Question: I added a jsp page to my mule application using jetty connector and it's working well. I read that mule support Java EE application due to his embedded jetty server but when i try to add a servlet page i can't arrive to put it in the correct place i tried src folder also the src/main/java but nothing worked. Any help, guide, advice or tutorial i'll be grateful.
When i run my application with putting the servler in src/controller i get this error:
'''
INFO 2015-04-16 16:04:16,580 [main] org.mule.transport.servlet.jetty.JettyHttpConnector:
**********************************************************************
* Will deploy a web app at http://localhost:8093/mule *
**********************************************************************
WARN 2015-04-16 16:04:16,708 [main] org.eclipse.jetty: Controller.MAJDevice
java.lang.ClassNotFoundException: Controller.MAJDevice
at java.net.URLClassLoader.findClass(Unknown Source)
at org.mule.module.launcher.FineGrainedControlClassLoader.findClass(FineGrainedControlClassLoader.java:175)
at org.mule.module.launcher.MuleApplicationClassLoader.findClass(MuleApplicationClassLoader.java:134)
at org.mule.module.launcher.FineGrainedControlClassLoader.loadClass(FineGrainedControlClassLoader.java:119)
at java.lang.ClassLoader.loadClass(Unknown Source)
at org.eclipse.jetty.webapp.WebAppClassLoader.loadClass(WebAppClassLoader.java:430)
at org.eclipse.jetty.webapp.WebAppClassLoader.loadClass(WebAppClassLoader.java:383)
at org.eclipse.jetty.util.Loader.loadClass(Loader.java:100)
at org.eclipse.jetty.util.Loader.loadClass(Loader.java:79)
at org.eclipse.jetty.servlet.Holder.doStart(Holder.java:107)
at org.eclipse.jetty.servlet.ServletHolder.doStart(ServletHolder.java:300)
at org.eclipse.jetty.util.component.AbstractLifeCycle.start(AbstractLifeCycle.java:64)
at org.eclipse.jetty.servlet.ServletHandler.initialize(ServletHandler.java:786)
at org.eclipse.jetty.servlet.ServletContextHandler.startContext(ServletContextHandler.java:265)
at org.eclipse.jetty.webapp.WebAppContext.startContext(WebAppContext.java:1242)
at org.eclipse.jetty.server.handler.ContextHandler.doStart(ContextHandler.java:717)
at org.eclipse.jetty.webapp.WebAppContext.doStart(WebAppContext.java:494)
at org.eclipse.jetty.util.component.AbstractLifeCycle.start(AbstractLifeCycle.java:64)
at org.eclipse.jetty.deploy.bindings.StandardStarter.processBinding(StandardStarter.java:39)
at org.eclipse.jetty.deploy.AppLifeCycle.runBindings(AppLifeCycle.java:186)
at org.eclipse.jetty.deploy.DeploymentManager.requestAppGoal(DeploymentManager.java:494)
at org.eclipse.jetty.deploy.DeploymentManager.addApp(DeploymentManager.java:141)
at org.eclipse.jetty.deploy.providers.ScanningAppProvider.fileAdded(ScanningAppProvider.java:145)
at org.eclipse.jetty.deploy.providers.ScanningAppProvider$1.fileAdded(ScanningAppProvider.java:56)
at org.eclipse.jetty.util.Scanner.reportAddition(Scanner.java:615)
at org.eclipse.jetty.util.Scanner.reportDifferences(Scanner.java:540)
at org.eclipse.jetty.util.Scanner.scan(Scanner.java:403)
at org.eclipse.jetty.util.Scanner.doStart(Scanner.java:337)
at org.eclipse.jetty.util.component.AbstractLifeCycle.start(AbstractLifeCycle.java:64)
at org.eclipse.jetty.deploy.providers.ScanningAppProvider.doStart(ScanningAppProvider.java:121)
at org.eclipse.jetty.util.component.AbstractLifeCycle.start(AbstractLifeCycle.java:64)
at org.eclipse.jetty.deploy.DeploymentManager.startAppProvider(DeploymentManager.java:555)
at org.eclipse.jetty.deploy.DeploymentManager.doStart(DeploymentManager.java:230)
at org.eclipse.jetty.util.component.AbstractLifeCycle.start(AbstractLifeCycle.java:64)
at org.eclipse.jetty.util.component.AggregateLifeCycle.doStart(AggregateLifeCycle.java:81)
at org.eclipse.jetty.server.handler.AbstractHandler.doStart(AbstractHandler.java:58)
at org.eclipse.jetty.server.handler.HandlerWrapper.doStart(HandlerWrapper.java:96)
at org.eclipse.jetty.server.Server.doStart(Server.java:282)
at org.eclipse.jetty.util.component.AbstractLifeCycle.start(AbstractLifeCycle.java:64)
at org.mule.transport.servlet.jetty.JettyHttpConnector.doStart(JettyHttpConnector.java:312)
at org.mule.transport.AbstractConnector$2.onTransition(AbstractConnector.java:465)
at org.mule.transport.AbstractConnector$2.onTransition(AbstractConnector.java:459)
at org.mule.lifecycle.AbstractLifecycleManager.invokePhase(AbstractLifecycleManager.java:138)
at org.mule.transport.ConnectorLifecycleManager.fireStartPhase(ConnectorLifecycleManager.java:59)
at org.mule.transport.AbstractConnector.startAfterConnect(AbstractConnector.java:458)
at org.mule.transport.AbstractConnector$5.doWork(AbstractConnector.java:1604)
at org.mule.retry.policies.AbstractPolicyTemplate.execute(AbstractPolicyTemplate.java:63)
at org.mule.transport.AbstractConnector.connect(AbstractConnector.java:1621)
at org.mule.transport.AbstractConnector.start(AbstractConnector.java:424)
at org.mule.transport.servlet.jetty.JettyHttpConnector$3.onNotification(JettyHttpConnector.java:237)
at org.mule.transport.servlet.jetty.JettyHttpConnector$3.onNotification(JettyHttpConnector.java:227)
at org.mule.context.notification.Sender.dispatch(Sender.java:38)
at org.mule.context.notification.Policy.dispatch(Policy.java:118)
at org.mule.context.notification.ServerNotificationManager.notifyListeners(ServerNotificationManager.java:245)
at org.mule.context.notification.ServerNotificationManager.fireNotification(ServerNotificationManager.java:196)
at org.mule.DefaultMuleContext.fireNotification(DefaultMuleContext.java:469)
at org.mule.DefaultMuleContext.start(DefaultMuleContext.java:282)
at org.mule.module.launcher.application.DefaultMuleApplication.start(DefaultMuleApplication.java:123)
at org.mule.module.launcher.artifact.ArtifactWrapper$4.execute(ArtifactWrapper.java:98)
at org.mule.module.launcher.artifact.ArtifactWrapper.executeWithinArtifactClassLoader(ArtifactWrapper.java:129)
at org.mule.module.launcher.artifact.ArtifactWrapper.start(ArtifactWrapper.java:93)
at org.mule.module.launcher.DefaultArtifactDeployer.deploy(DefaultArtifactDeployer.java:26)
at org.mule.module.launcher.DefaultArchiveDeployer.guardedDeploy(DefaultArchiveDeployer.java:274)
at org.mule.module.launcher.DefaultArchiveDeployer.deployArtifact(DefaultArchiveDeployer.java:294)
at org.mule.module.launcher.DefaultArchiveDeployer.deployPackagedArtifact(DefaultArchiveDeployer.java:158)
at org.mule.module.launcher.DefaultArchiveDeployer.deployPackagedArtifact(DefaultArchiveDeployer.java:220)
at org.mule.module.launcher.DefaultArchiveDeployer.deployPackagedArtifact(DefaultArchiveDeployer.java:80)
at org.mule.module.launcher.DeploymentDirectoryWatcher.deployPackedApps(DeploymentDirectoryWatcher.java:272)
at org.mule.module.launcher.DeploymentDirectoryWatcher.start(DeploymentDirectoryWatcher.java:147)
at org.mule.module.launcher.MuleDeploymentService.start(MuleDeploymentService.java:99)
at org.mule.module.launcher.MuleContainer.start(MuleContainer.java:152)
at org.mule.tooling.server.application.ApplicationDeployer.main(ApplicationDeployer.java:15)
WARN 2015-04-16 16:04:16,714 [main] org.eclipse.jetty: unavailable
javax.servlet.UnavailableException: Controller.MAJDevice
at org.eclipse.jetty.servlet.Holder.doStart(Holder.java:114)
at org.eclipse.jetty.servlet.ServletHolder.doStart(ServletHolder.java:300)
at org.eclipse.jetty.util.component.AbstractLifeCycle.start(AbstractLifeCycle.java:64)
at org.eclipse.jetty.servlet.ServletHandler.initialize(ServletHandler.java:786)
at org.eclipse.jetty.servlet.ServletContextHandler.startContext(ServletContextHandler.java:265)
at org.eclipse.jetty.webapp.WebAppContext.startContext(WebAppContext.java:1242)
at org.eclipse.jetty.server.handler.ContextHandler.doStart(ContextHandler.java:717)
at org.eclipse.jetty.webapp.WebAppContext.doStart(WebAppContext.java:494)
at org.eclipse.jetty.util.component.AbstractLifeCycle.start(AbstractLifeCycle.java:64)
at org.eclipse.jetty.deploy.bindings.StandardStarter.processBinding(StandardStarter.java:39)
at org.eclipse.jetty.deploy.AppLifeCycle.runBindings(AppLifeCycle.java:186)
at org.eclipse.jetty.deploy.DeploymentManager.requestAppGoal(DeploymentManager.java:494)
at org.eclipse.jetty.deploy.DeploymentManager.addApp(DeploymentManager.java:141)
at org.eclipse.jetty.deploy.providers.ScanningAppProvider.fileAdded(ScanningAppProvider.java:145)
at org.eclipse.jetty.deploy.providers.ScanningAppProvider$1.fileAdded(ScanningAppProvider.java:56)
at org.eclipse.jetty.util.Scanner.reportAddition(Scanner.java:615)
at org.eclipse.jetty.util.Scanner.reportDifferences(Scanner.java:540)
at org.eclipse.jetty.util.Scanner.scan(Scanner.java:403)
at org.eclipse.jetty.util.Scanner.doStart(Scanner.java:337)
at org.eclipse.jetty.util.component.AbstractLifeCycle.start(AbstractLifeCycle.java:64)
at org.eclipse.jetty.deploy.providers.ScanningAppProvider.doStart(ScanningAppProvider.java:121)
at org.eclipse.jetty.util.component.AbstractLifeCycle.start(AbstractLifeCycle.java:64)
at org.eclipse.jetty.deploy.DeploymentManager.startAppProvider(DeploymentManager.java:555)
at org.eclipse.jetty.deploy.DeploymentManager.doStart(DeploymentManager.java:230)
at org.eclipse.jetty.util.component.AbstractLifeCycle.start(AbstractLifeCycle.java:64)
at org.eclipse.jetty.util.component.AggregateLifeCycle.doStart(AggregateLifeCycle.java:81)
at org.eclipse.jetty.server.handler.AbstractHandler.doStart(AbstractHandler.java:58)
at org.eclipse.jetty.server.handler.HandlerWrapper.doStart(HandlerWrapper.java:96)
at org.eclipse.jetty.server.Server.doStart(Server.java:282)
at org.eclipse.jetty.util.component.AbstractLifeCycle.start(AbstractLifeCycle.java:64)
at org.mule.transport.servlet.jetty.JettyHttpConnector.doStart(JettyHttpConnector.java:312)
at org.mule.transport.AbstractConnector$2.onTransition(AbstractConnector.java:465)
at org.mule.transport.AbstractConnector$2.onTransition(AbstractConnector.java:459)
at org.mule.lifecycle.AbstractLifecycleManager.invokePhase(AbstractLifecycleManager.java:138)
at org.mule.transport.ConnectorLifecycleManager.fireStartPhase(ConnectorLifecycleManager.java:59)
at org.mule.transport.AbstractConnector.startAfterConnect(AbstractConnector.java:458)
at org.mule.transport.AbstractConnector$5.doWork(AbstractConnector.java:1604)
at org.mule.retry.policies.AbstractPolicyTemplate.execute(AbstractPolicyTemplate.java:63)
at org.mule.transport.AbstractConnector.connect(AbstractConnector.java:1621)
at org.mule.transport.AbstractConnector.start(AbstractConnector.java:424)
at org.mule.transport.servlet.jetty.JettyHttpConnector$3.onNotification(JettyHttpConnector.java:237)
at org.mule.transport.servlet.jetty.JettyHttpConnector$3.onNotification(JettyHttpConnector.java:227)
at org.mule.context.notification.Sender.dispatch(Sender.java:38)
at org.mule.context.notification.Policy.dispatch(Policy.java:118)
at org.mule.context.notification.ServerNotificationManager.notifyListeners(ServerNotificationManager.java:245)
at org.mule.context.notification.ServerNotificationManager.fireNotification(ServerNotificationManager.java:196)
at org.mule.DefaultMuleContext.fireNotification(DefaultMuleContext.java:469)
at org.mule.DefaultMuleContext.start(DefaultMuleContext.java:282)
at org.mule.module.launcher.application.DefaultMuleApplication.start(DefaultMuleApplication.java:123)
at org.mule.module.launcher.artifact.ArtifactWrapper$4.execute(ArtifactWrapper.java:98)
at org.mule.module.launcher.artifact.ArtifactWrapper.executeWithinArtifactClassLoader(ArtifactWrapper.java:129)
at org.mule.module.launcher.artifact.ArtifactWrapper.start(ArtifactWrapper.java:93)
at org.mule.module.launcher.DefaultArtifactDeployer.deploy(DefaultArtifactDeployer.java:26)
at org.mule.module.launcher.DefaultArchiveDeployer.guardedDeploy(DefaultArchiveDeployer.java:274)
at org.mule.module.launcher.DefaultArchiveDeployer.deployArtifact(DefaultArchiveDeployer.java:294)
at org.mule.module.launcher.DefaultArchiveDeployer.deployPackagedArtifact(DefaultArchiveDeployer.java:158)
at org.mule.module.launcher.DefaultArchiveDeployer.deployPackagedArtifact(DefaultArchiveDeployer.java:220)
at org.mule.module.launcher.DefaultArchiveDeployer.deployPackagedArtifact(DefaultArchiveDeployer.java:80)
at org.mule.module.launcher.DeploymentDirectoryWatcher.deployPackedApps(DeploymentDirectoryWatcher.java:272)
at org.mule.module.launcher.DeploymentDirectoryWatcher.start(DeploymentDirectoryWatcher.java:147)
at org.mule.module.launcher.MuleDeploymentService.start(MuleDeploymentService.java:99)
at org.mule.module.launcher.MuleContainer.start(MuleContainer.java:152)
at org.mule.tooling.server.application.ApplicationDeployer.main(ApplicationDeployer.java:15)
WARN 2015-04-16 16:04:16,715 [main] org.eclipse.jetty: FAILED Miseajour: javax.servlet.UnavailableException: Controller.MAJDevice
javax.servlet.UnavailableException: Controller.MAJDevice
at org.eclipse.jetty.servlet.Holder.doStart(Holder.java:114)
at org.eclipse.jetty.servlet.ServletHolder.doStart(ServletHolder.java:300)
at org.eclipse.jetty.util.component.AbstractLifeCycle.start(AbstractLifeCycle.java:64)
at org.eclipse.jetty.servlet.ServletHandler.initialize(ServletHandler.java:786)
at org.eclipse.jetty.servlet.ServletContextHandler.startContext(ServletContextHandler.java:265)
at org.eclipse.jetty.webapp.WebAppContext.startContext(WebAppContext.java:1242)
at org.eclipse.jetty.server.handler.ContextHandler.doStart(ContextHandler.java:717)
at org.eclipse.jetty.webapp.WebAppContext.doStart(WebAppContext.java:494)
at org.eclipse.jetty.util.component.AbstractLifeCycle.start(AbstractLifeCycle.java:64)
at org.eclipse.jetty.deploy.bindings.StandardStarter.processBinding(StandardStarter.java:39)
at org.eclipse.jetty.deploy.AppLifeCycle.runBindings(AppLifeCycle.java:186)
at org.eclipse.jetty.deploy.DeploymentManager.requestAppGoal(DeploymentManager.java:494)
at org.eclipse.jetty.deploy.DeploymentManager.addApp(DeploymentManager.java:141)
at org.eclipse.jetty.deploy.providers.ScanningAppProvider.fileAdded(ScanningAppProvider.java:145)
at org.eclipse.jetty.deploy.providers.ScanningAppProvider$1.fileAdded(ScanningAppProvider.java:56)
at org.eclipse.jetty.util.Scanner.reportAddition(Scanner.java:615)
at org.eclipse.jetty.util.Scanner.reportDifferences(Scanner.java:540)
at org.eclipse.jetty.util.Scanner.scan(Scanner.java:403)
at org.eclipse.jetty.util.Scanner.doStart(Scanner.java:337)
at org.eclipse.jetty.util.component.AbstractLifeCycle.start(AbstractLifeCycle.java:64)
at org.eclipse.jetty.deploy.providers.ScanningAppProvider.doStart(ScanningAppProvider.java:121)
at org.eclipse.jetty.util.component.AbstractLifeCycle.start(AbstractLifeCycle.java:64)
at org.eclipse.jetty.deploy.DeploymentManager.startAppProvider(DeploymentManager.java:555)
at org.eclipse.jetty.deploy.DeploymentManager.doStart(DeploymentManager.java:230)
at org.eclipse.jetty.util.component.AbstractLifeCycle.start(AbstractLifeCycle.java:64)
at org.eclipse.jetty.util.component.AggregateLifeCycle.doStart(AggregateLifeCycle.java:81)
at org.eclipse.jetty.server.handler.AbstractHandler.doStart(AbstractHandler.java:58)
at org.eclipse.jetty.server.handler.HandlerWrapper.doStart(HandlerWrapper.java:96)
at org.eclipse.jetty.server.Server.doStart(Server.java:282)
at org.eclipse.jetty.util.component.AbstractLifeCycle.start(AbstractLifeCycle.java:64)
at org.mule.transport.servlet.jetty.JettyHttpConnector.doStart(JettyHttpConnector.java:312)
at org.mule.transport.AbstractConnector$2.onTransition(AbstractConnector.java:465)
at org.mule.transport.AbstractConnector$2.onTransition(AbstractConnector.java:459)
at org.mule.lifecycle.AbstractLifecycleManager.invokePhase(AbstractLifecycleManager.java:138)
at org.mule.transport.ConnectorLifecycleManager.fireStartPhase(ConnectorLifecycleManager.java:59)
at org.mule.transport.AbstractConnector.startAfterConnect(AbstractConnector.java:458)
at org.mule.transport.AbstractConnector$5.doWork(AbstractConnector.java:1604)
at org.mule.retry.policies.AbstractPolicyTemplate.execute(AbstractPolicyTemplate.java:63)
at org.mule.transport.AbstractConnector.connect(AbstractConnector.java:1621)
at org.mule.transport.AbstractConnector.start(AbstractConnector.java:424)
at org.mule.transport.servlet.jetty.JettyHttpConnector$3.onNotification(JettyHttpConnector.java:237)
at org.mule.transport.servlet.jetty.JettyHttpConnector$3.onNotification(JettyHttpConnector.java:227)
at org.mule.context.notification.Sender.dispatch(Sender.java:38)
at org.mule.context.notification.Policy.dispatch(Policy.java:118)
at org.mule.context.notification.ServerNotificationManager.notifyListeners(ServerNotificationManager.java:245)
at org.mule.context.notification.ServerNotificationManager.fireNotification(ServerNotificationManager.java:196)
at org.mule.DefaultMuleContext.fireNotification(DefaultMuleContext.java:469)
at org.mule.DefaultMuleContext.start(DefaultMuleContext.java:282)
at org.mule.module.launcher.application.DefaultMuleApplication.start(DefaultMuleApplication.java:123)
at org.mule.module.launcher.artifact.ArtifactWrapper$4.execute(ArtifactWrapper.java:98)
at org.mule.module.launcher.artifact.ArtifactWrapper.executeWithinArtifactClassLoader(ArtifactWrapper.java:129)
at org.mule.module.launcher.artifact.ArtifactWrapper.start(ArtifactWrapper.java:93)
at org.mule.module.launcher.DefaultArtifactDeployer.deploy(DefaultArtifactDeployer.java:26)
at org.mule.module.launcher.DefaultArchiveDeployer.guardedDeploy(DefaultArchiveDeployer.java:274)
at org.mule.module.launcher.DefaultArchiveDeployer.deployArtifact(DefaultArchiveDeployer.java:294)
at org.mule.module.launcher.DefaultArchiveDeployer.deployPackagedArtifact(DefaultArchiveDeployer.java:158)
at org.mule.module.launcher.DefaultArchiveDeployer.deployPackagedArtifact(DefaultArchiveDeployer.java:220)
at org.mule.module.launcher.DefaultArchiveDeployer.deployPackagedArtifact(DefaultArchiveDeployer.java:80)
at org.mule.module.launcher.DeploymentDirectoryWatcher.deployPackedApps(DeploymentDirectoryWatcher.java:272)
at org.mule.module.launcher.DeploymentDirectoryWatcher.start(DeploymentDirectoryWatcher.java:147)
at org.mule.module.launcher.MuleDeploymentService.start(MuleDeploymentService.java:99)
at org.mule.module.launcher.MuleContainer.start(MuleContainer.java:152)
at org.mule.tooling.server.application.ApplicationDeployer.main(ApplicationDeployer.java:15)
WARN 2015-04-16 16:04:16,819 [main] org.eclipse.jetty: Failed startup of context o.e.j.w.WebAppContext{/mule,file:/D:/Ab%20Cours/PFE/workspace/.mule/apps/webesb/webapps/mule/},D:\Ab Cours\PFE\workspace\.mulepps\webesb\webapps\mule
javax.servlet.UnavailableException: Controller.MAJDevice
at org.eclipse.jetty.servlet.Holder.doStart(Holder.java:114)
at org.eclipse.jetty.servlet.ServletHolder.doStart(ServletHolder.java:300)
at org.eclipse.jetty.util.component.AbstractLifeCycle.start(AbstractLifeCycle.java:64)
at org.eclipse.jetty.servlet.ServletHandler.initialize(ServletHandler.java:786)
at org.eclipse.jetty.servlet.ServletContextHandler.startContext(ServletContextHandler.java:265)
at org.eclipse.jetty.webapp.WebAppContext.startContext(WebAppContext.java:1242)
at org.eclipse.jetty.server.handler.ContextHandler.doStart(ContextHandler.java:717)
at org.eclipse.jetty.webapp.WebAppContext.doStart(WebAppContext.java:494)
at org.eclipse.jetty.util.component.AbstractLifeCycle.start(AbstractLifeCycle.java:64)
at org.eclipse.jetty.deploy.bindings.StandardStarter.processBinding(StandardStarter.java:39)
at org.eclipse.jetty.deploy.AppLifeCycle.runBindings(AppLifeCycle.java:186)
at org.eclipse.jetty.deploy.DeploymentManager.requestAppGoal(DeploymentManager.java:494)
at org.eclipse.jetty.deploy.DeploymentManager.addApp(DeploymentManager.java:141)
at org.eclipse.jetty.deploy.providers.ScanningAppProvider.fileAdded(ScanningAppProvider.java:145)
at org.eclipse.jetty.deploy.providers.ScanningAppProvider$1.fileAdded(ScanningAppProvider.java:56)
at org.eclipse.jetty.util.Scanner.reportAddition(Scanner.java:615)
at org.eclipse.jetty.util.Scanner.reportDifferences(Scanner.java:540)
at org.eclipse.jetty.util.Scanner.scan(Scanner.java:403)
at org.eclipse.jetty.util.Scanner.doStart(Scanner.java:337)
at org.eclipse.jetty.util.component.AbstractLifeCycle.start(AbstractLifeCycle.java:64)
at org.eclipse.jetty.deploy.providers.ScanningAppProvider.doStart(ScanningAppProvider.java:121)
at org.eclipse.jetty.util.component.AbstractLifeCycle.start(AbstractLifeCycle.java:64)
at org.eclipse.jetty.deploy.DeploymentManager.startAppProvider(DeploymentManager.java:555)
at org.eclipse.jetty.deploy.DeploymentManager.doStart(DeploymentManager.java:230)
at org.eclipse.jetty.util.component.AbstractLifeCycle.start(AbstractLifeCycle.java:64)
at org.eclipse.jetty.util.component.AggregateLifeCycle.doStart(AggregateLifeCycle.java:81)
at org.eclipse.jetty.server.handler.AbstractHandler.doStart(AbstractHandler.java:58)
at org.eclipse.jetty.server.handler.HandlerWrapper.doStart(HandlerWrapper.java:96)
at org.eclipse.jetty.server.Server.doStart(Server.java:282)
at org.eclipse.jetty.util.component.AbstractLifeCycle.start(AbstractLifeCycle.java:64)
at org.mule.transport.servlet.jetty.JettyHttpConnector.doStart(JettyHttpConnector.java:312)
at org.mule.transport.AbstractConnector$2.onTransition(AbstractConnector.java:465)
at org.mule.transport.AbstractConnector$2.onTransition(AbstractConnector.java:459)
at org.mule.lifecycle.AbstractLifecycleManager.invokePhase(AbstractLifecycleManager.java:138)
at org.mule.transport.ConnectorLifecycleManager.fireStartPhase(ConnectorLifecycleManager.java:59)
at org.mule.transport.AbstractConnector.startAfterConnect(AbstractConnector.java:458)
at org.mule.transport.AbstractConnector$5.doWork(AbstractConnector.java:1604)
at org.mule.retry.policies.AbstractPolicyTemplate.execute(AbstractPolicyTemplate.java:63)
at org.mule.transport.AbstractConnector.connect(AbstractConnector.java:1621)
at org.mule.transport.AbstractConnector.start(AbstractConnector.java:424)
at org.mule.transport.servlet.jetty.JettyHttpConnector$3.onNotification(JettyHttpConnector.java:237)
at org.mule.transport.servlet.jetty.JettyHttpConnector$3.onNotification(JettyHttpConnector.java:227)
at org.mule.context.notification.Sender.dispatch(Sender.java:38)
at org.mule.context.notification.Policy.dispatch(Policy.java:118)
at org.mule.context.notification.ServerNotificationManager.notifyListeners(ServerNotificationManager.java:245)
at org.mule.context.notification.ServerNotificationManager.fireNotification(ServerNotificationManager.java:196)
at org.mule.DefaultMuleContext.fireNotification(DefaultMuleContext.java:469)
at org.mule.DefaultMuleContext.start(DefaultMuleContext.java:282)
at org.mule.module.launcher.application.DefaultMuleApplication.start(DefaultMuleApplication.java:123)
at org.mule.module.launcher.artifact.ArtifactWrapper$4.execute(ArtifactWrapper.java:98)
at org.mule.module.launcher.artifact.ArtifactWrapper.executeWithinArtifactClassLoader(ArtifactWrapper.java:129)
at org.mule.module.launcher.artifact.ArtifactWrapper.start(ArtifactWrapper.java:93)
at org.mule.module.launcher.DefaultArtifactDeployer.deploy(DefaultArtifactDeployer.java:26)
at org.mule.module.launcher.DefaultArchiveDeployer.guardedDeploy(DefaultArchiveDeployer.java:274)
at org.mule.module.launcher.DefaultArchiveDeployer.deployArtifact(DefaultArchiveDeployer.java:294)
at org.mule.module.launcher.DefaultArchiveDeployer.deployPackagedArtifact(DefaultArchiveDeployer.java:158)
at org.mule.module.launcher.DefaultArchiveDeployer.deployPackagedArtifact(DefaultArchiveDeployer.java:220)
at org.mule.module.launcher.DefaultArchiveDeployer.deployPackagedArtifact(DefaultArchiveDeployer.java:80)
at org.mule.module.launcher.DeploymentDirectoryWatcher.deployPackedApps(DeploymentDirectoryWatcher.java:272)
at org.mule.module.launcher.DeploymentDirectoryWatcher.start(DeploymentDirectoryWatcher.java:147)
at org.mule.module.launcher.MuleDeploymentService.start(MuleDeploymentService.java:99)
at org.mule.module.launcher.MuleContainer.start(MuleContainer.java:152)
at org.mule.tooling.server.application.ApplicationDeployer.main(ApplicationDeployer.java:15)
'''

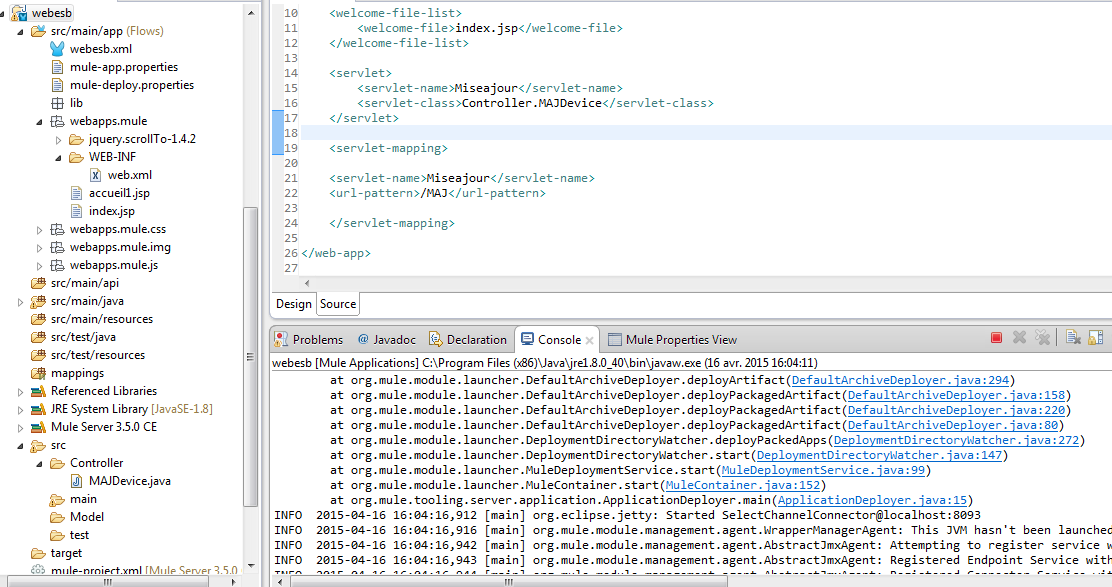
Answer: You need to put the following in your Mule config :-
'''
<jetty:connector name="jettyConnector">
<jetty:webapps directory="${app.home}/webapps" port="8083"/>
</jetty:connector>
'''
Please go through these link to understand the implementation of Jetty :-
<URL>
and
<URL>
and
<URL>